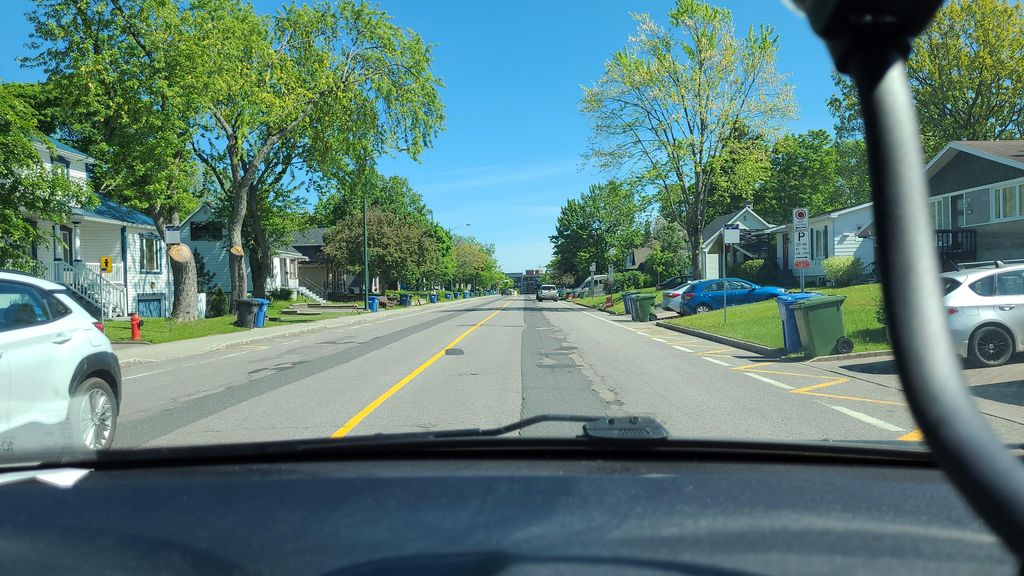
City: quebec_city